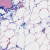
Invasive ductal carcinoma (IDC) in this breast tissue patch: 0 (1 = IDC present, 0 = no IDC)